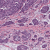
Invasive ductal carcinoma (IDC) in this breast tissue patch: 1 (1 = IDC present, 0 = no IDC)